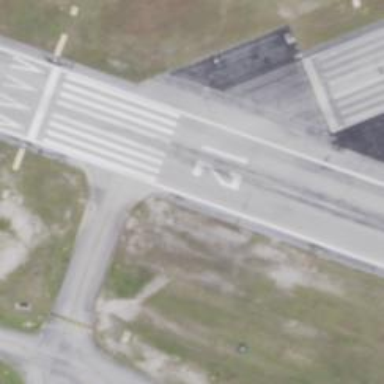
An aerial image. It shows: Runway surface made of asphalt at airport.